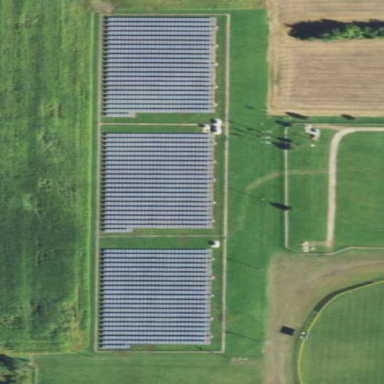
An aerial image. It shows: Solar power generator using photovoltaic panels.